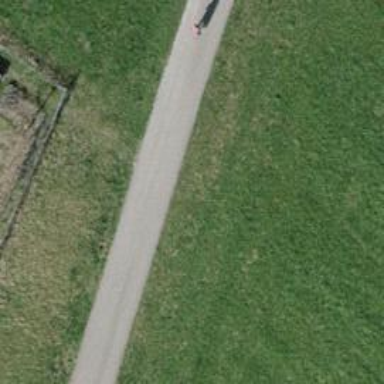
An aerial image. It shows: Paved track with grade1 quality surface. Only agricultural vehicles are allowed on this road.